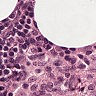
Metastatic tissue present: no